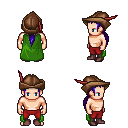
a pixel art fantasy rpg character, male body template, human, light skin, green cape, red pants, blue ponytail hairstyle, leather cap, maroon shoes, four views (front, back, left, right), 2x2 character sprite sheet, small pixel art, hard edges, no anti-aliasing